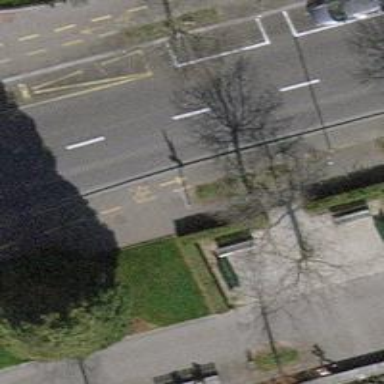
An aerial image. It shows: Bench for seating.